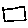
Label: square